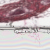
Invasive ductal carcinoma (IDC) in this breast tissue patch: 0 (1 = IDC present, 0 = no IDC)